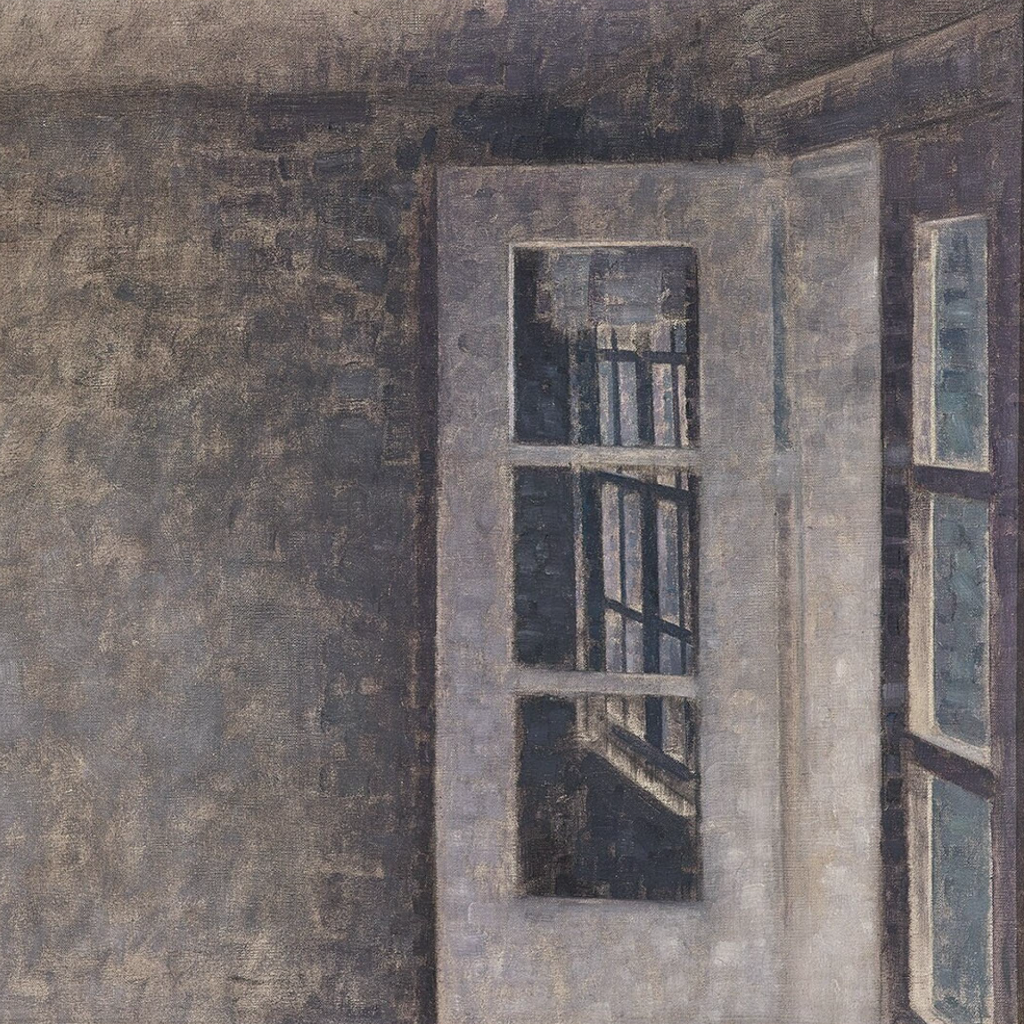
interior painting, wide, backlight from window, empty room corner with tall multi-paned window reflecting other window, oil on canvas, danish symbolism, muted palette